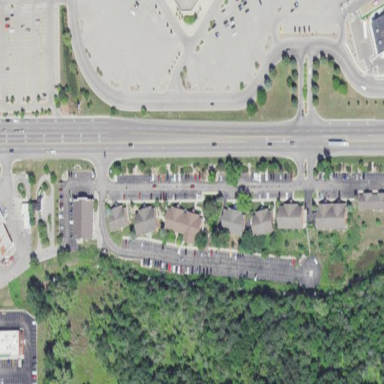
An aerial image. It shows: Retail area.